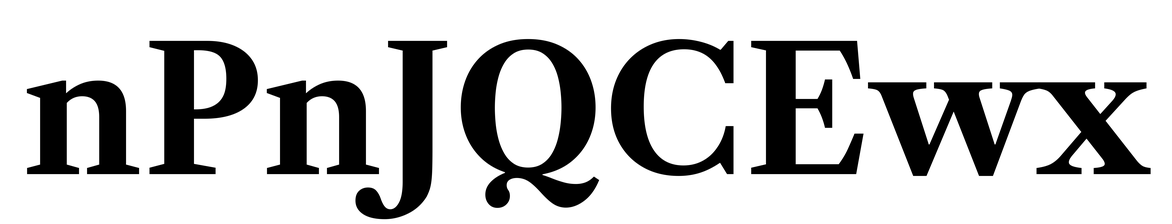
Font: LibreCaslonText_Bold